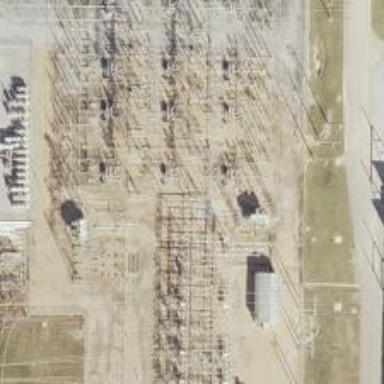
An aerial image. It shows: Switch used for power control.